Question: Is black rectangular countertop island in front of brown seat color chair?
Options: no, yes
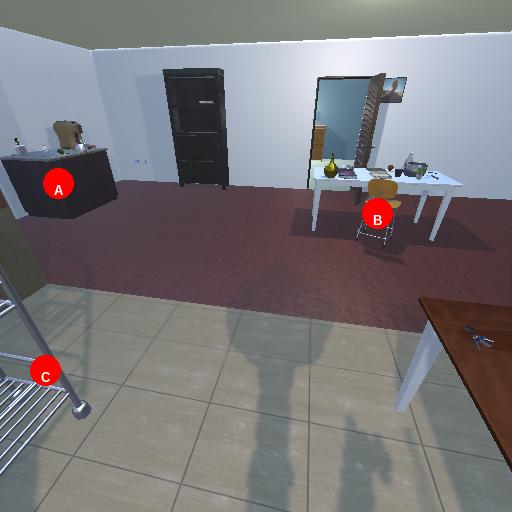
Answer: no